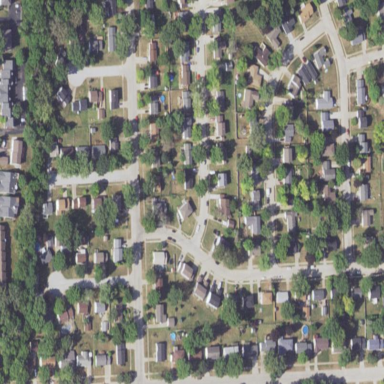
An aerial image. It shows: Residential area within neighborhood.